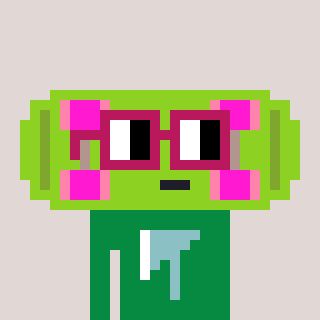
a pixel art character with square dark red glasses, a skateboard-shaped head and a green-colored body on a warm background